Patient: sex F, age 26
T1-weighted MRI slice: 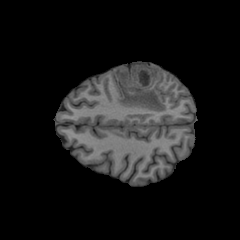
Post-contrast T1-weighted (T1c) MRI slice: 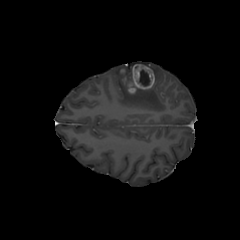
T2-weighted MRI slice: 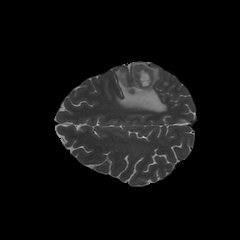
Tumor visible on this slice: yes
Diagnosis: Glioblastoma, IDH-wildtype
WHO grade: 4